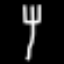
Label: fork